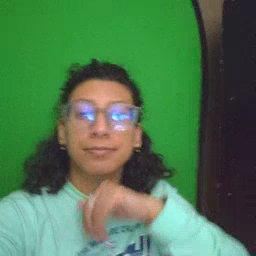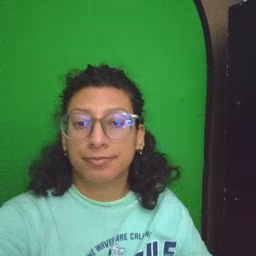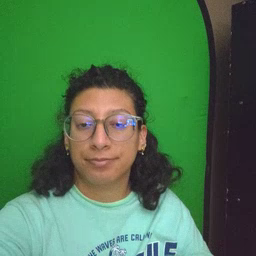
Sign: food